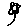
Label: flower